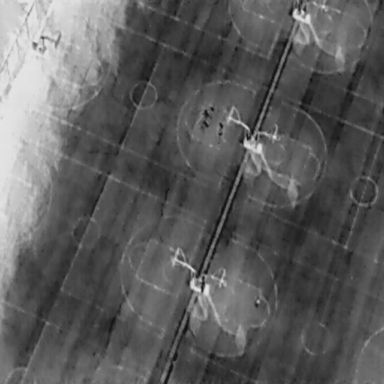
There are six People in the infrared image.